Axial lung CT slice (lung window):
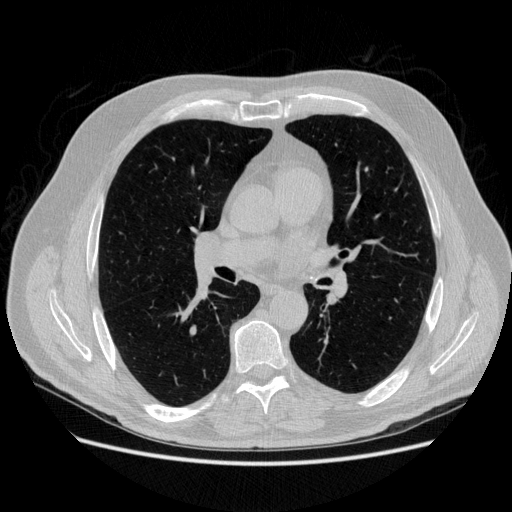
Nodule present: no